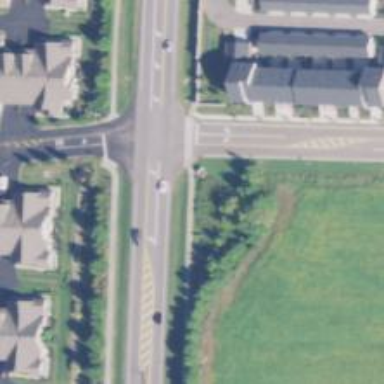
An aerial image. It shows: Marked footway crossing with zebra markings.